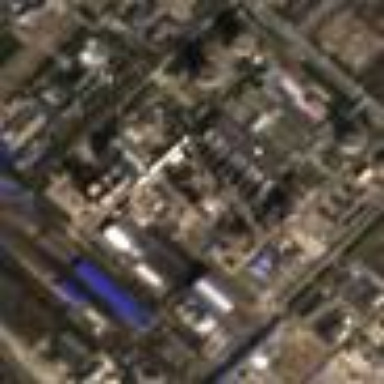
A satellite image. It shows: Industrial area with coal-powered plant.